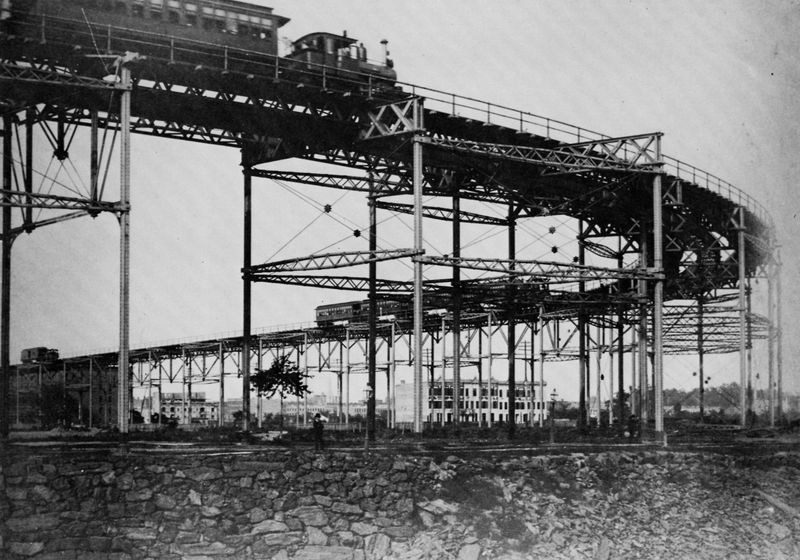
Titel: New York - Die S-Kurve bei der 110th Street
Künstler: Amerikanischer Photograph
Schlagwörter: mann, landschaft, fenster, gebäude, haus, architektur, stein, steine, häuser, brücke, gitter, ansicht, schotter, zug, mauer, wagen, metall, gestell, foto, fotografie, photographie, eisen, stütze, gerüst, stangen, technik, stelzen, photo, kurve, bahn, eisenbahn, konstruktion, lokomotive, ständer, schienen, stahl, träger, geschwindigkeit, strebe, fahrt, stahlkonstruktion, metallgerüst, waggon, wagon, stahlgerüst, ingenieurbaukunst, industriefotografie, bruchsteinmauer, hochbahn, schwebebahn, hochschienen, tragwerk, 19. jahrhundert, eisenbahnanschluss